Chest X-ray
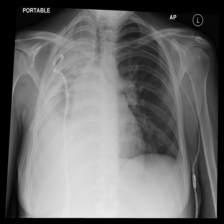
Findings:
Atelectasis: negative
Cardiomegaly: negative
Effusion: negative
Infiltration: negative
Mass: negative
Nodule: negative
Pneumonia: negative
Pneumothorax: negative
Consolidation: negative
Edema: negative
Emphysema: negative
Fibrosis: negative
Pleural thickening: negative
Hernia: negative